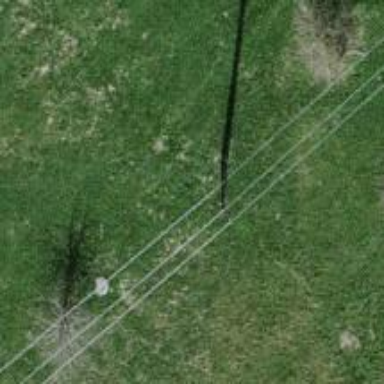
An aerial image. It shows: Power pole.